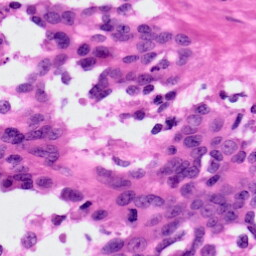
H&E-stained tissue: Ovarian